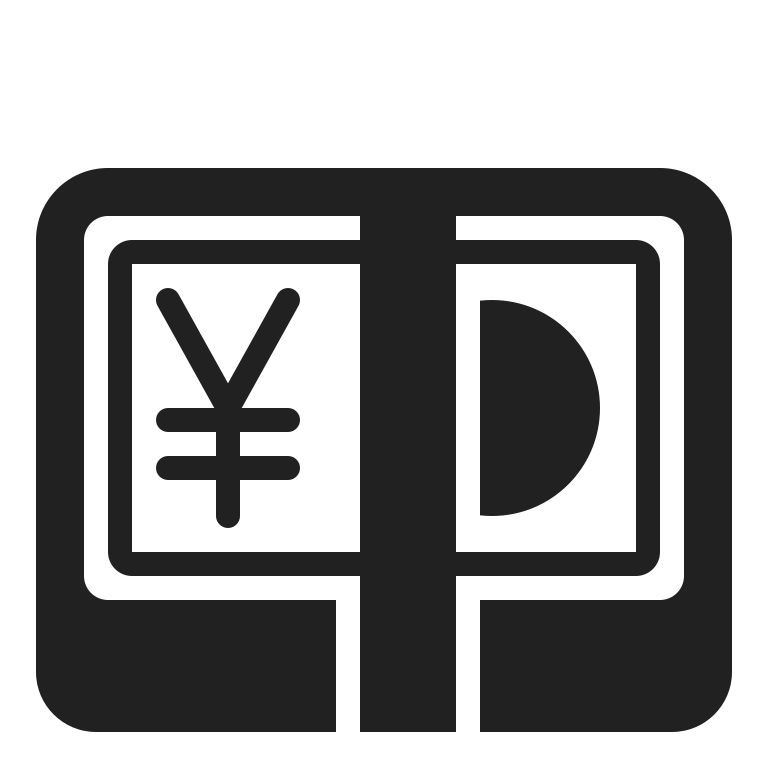
yen banknote high contrast